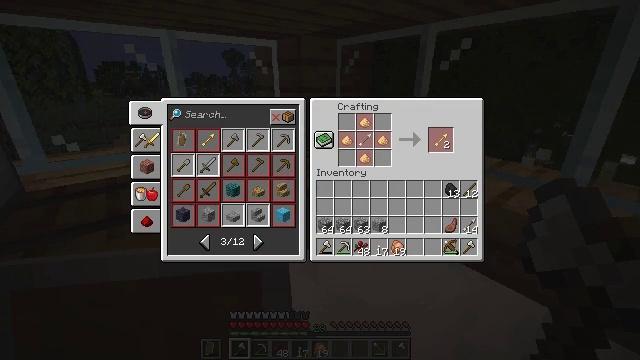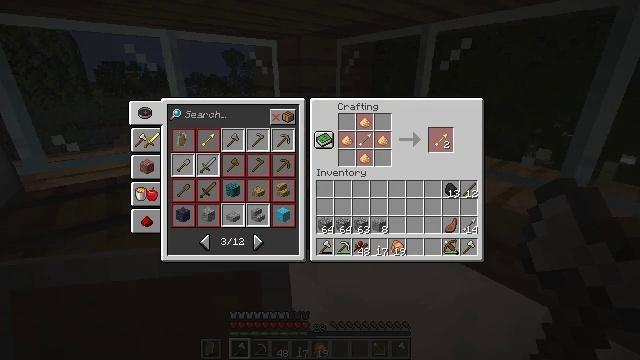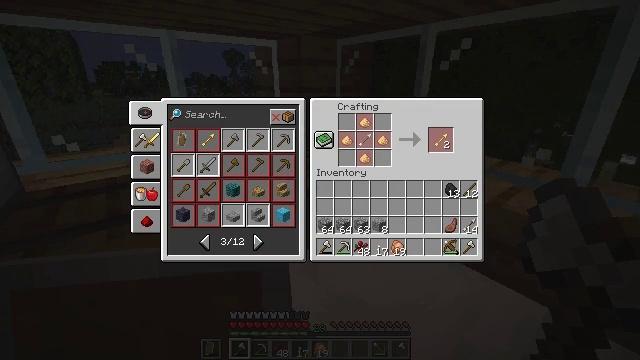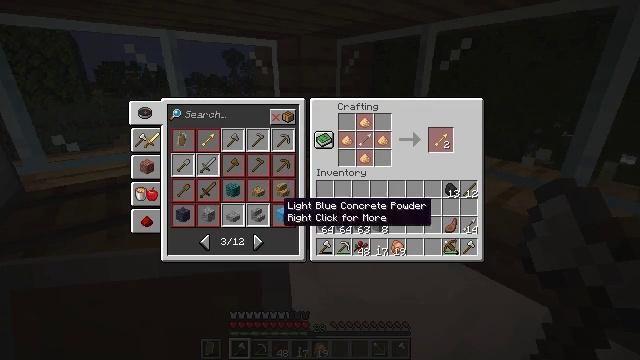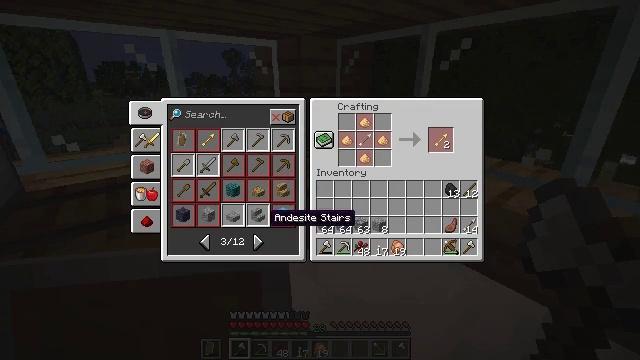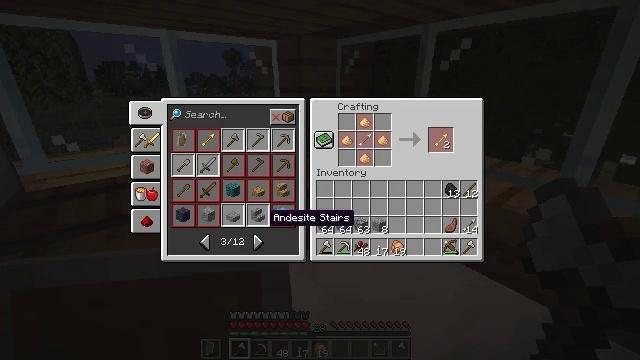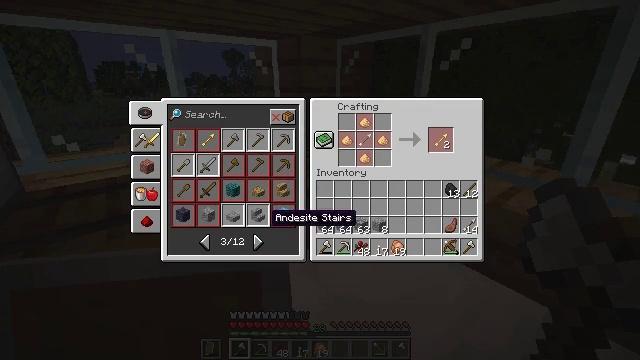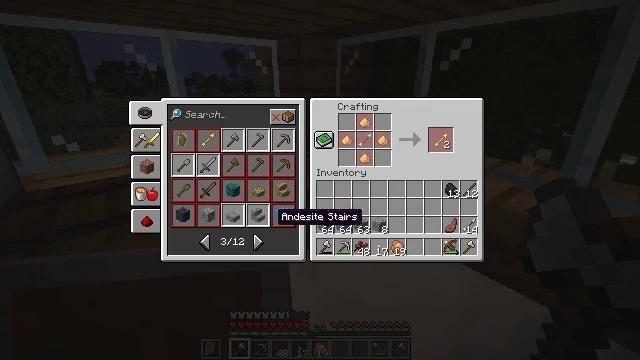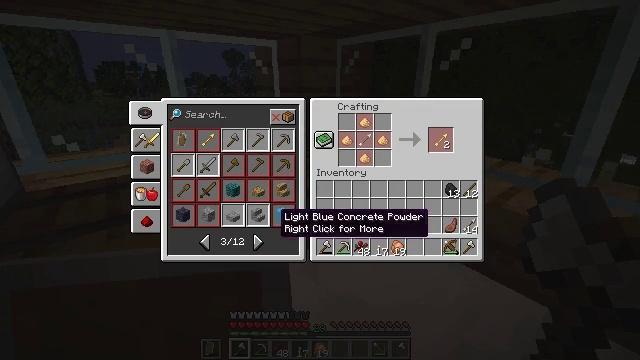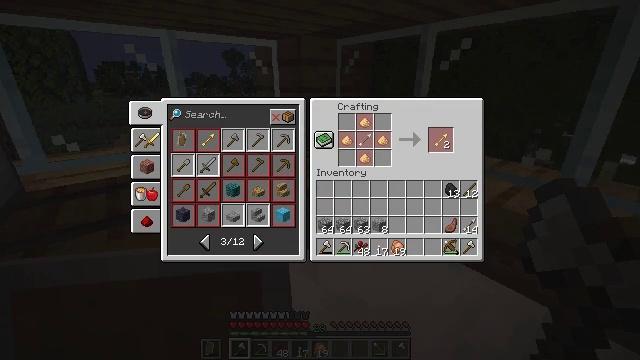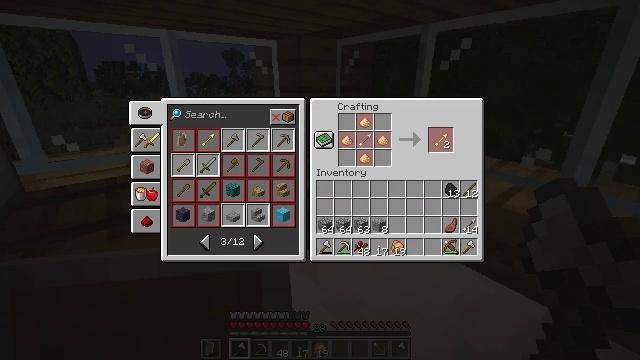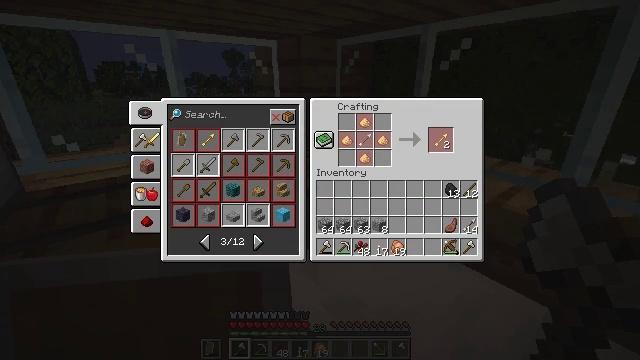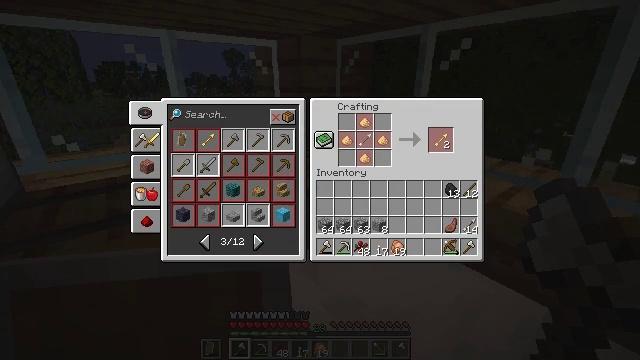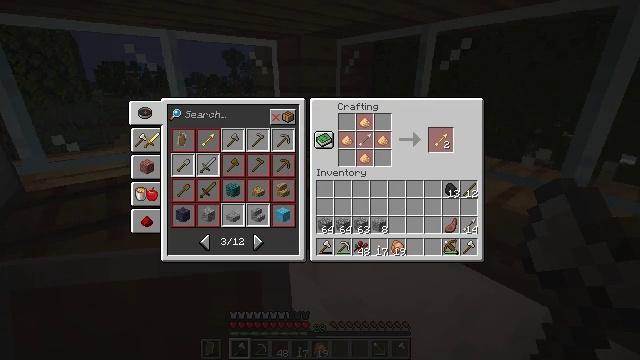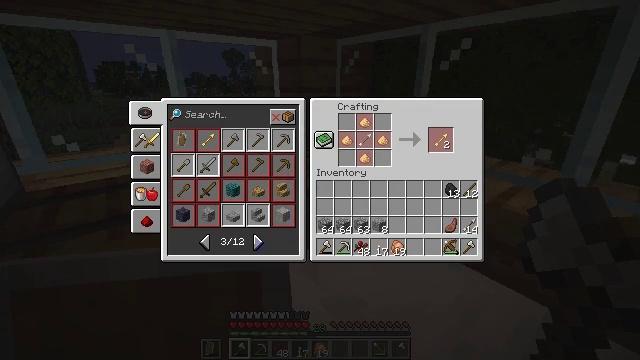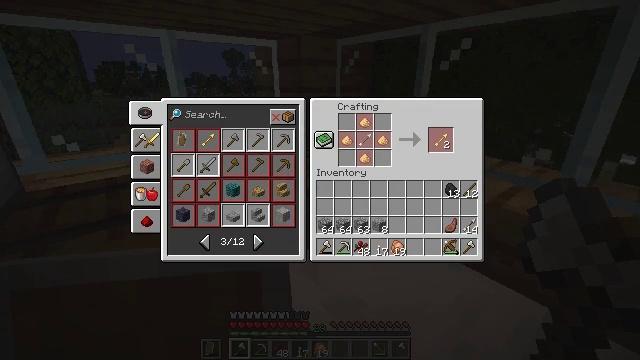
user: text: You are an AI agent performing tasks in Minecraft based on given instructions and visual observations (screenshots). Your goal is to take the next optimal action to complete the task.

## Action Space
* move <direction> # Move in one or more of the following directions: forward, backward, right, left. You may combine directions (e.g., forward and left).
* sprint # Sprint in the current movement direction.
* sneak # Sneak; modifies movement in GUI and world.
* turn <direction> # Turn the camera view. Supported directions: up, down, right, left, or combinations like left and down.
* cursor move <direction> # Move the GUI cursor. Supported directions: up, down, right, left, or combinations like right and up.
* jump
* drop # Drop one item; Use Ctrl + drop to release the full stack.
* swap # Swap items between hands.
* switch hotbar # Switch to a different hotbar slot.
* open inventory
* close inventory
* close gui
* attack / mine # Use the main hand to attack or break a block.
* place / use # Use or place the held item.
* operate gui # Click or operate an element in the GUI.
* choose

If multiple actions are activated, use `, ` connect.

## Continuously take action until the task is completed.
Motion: motion action
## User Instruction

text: Open the crafting table to make an ender eye.
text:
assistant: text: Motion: cursor move left
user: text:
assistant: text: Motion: cursor move left and down
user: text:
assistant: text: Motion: cursor move left and down
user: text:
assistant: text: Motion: cursor move left and down
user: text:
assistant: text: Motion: no_op
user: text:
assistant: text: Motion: no_op
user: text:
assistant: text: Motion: no_op
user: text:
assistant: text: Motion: no_op
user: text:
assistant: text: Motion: no_op
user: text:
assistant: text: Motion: cursor move down
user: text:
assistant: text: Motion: no_op
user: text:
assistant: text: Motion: no_op
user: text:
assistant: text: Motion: no_op
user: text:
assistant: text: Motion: cursor move left
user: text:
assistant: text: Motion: no_op
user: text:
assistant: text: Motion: operate gui
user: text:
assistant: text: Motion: operate gui
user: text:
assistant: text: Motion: operate gui
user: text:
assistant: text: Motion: no_op
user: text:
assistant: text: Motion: no_op
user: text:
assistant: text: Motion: no_op
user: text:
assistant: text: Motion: no_op
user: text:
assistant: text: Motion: no_op
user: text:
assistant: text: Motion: no_op
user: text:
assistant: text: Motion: no_op
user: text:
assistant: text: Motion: operate gui
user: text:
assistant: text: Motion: operate gui
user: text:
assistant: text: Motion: no_op
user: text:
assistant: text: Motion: no_op
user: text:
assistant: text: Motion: no_op